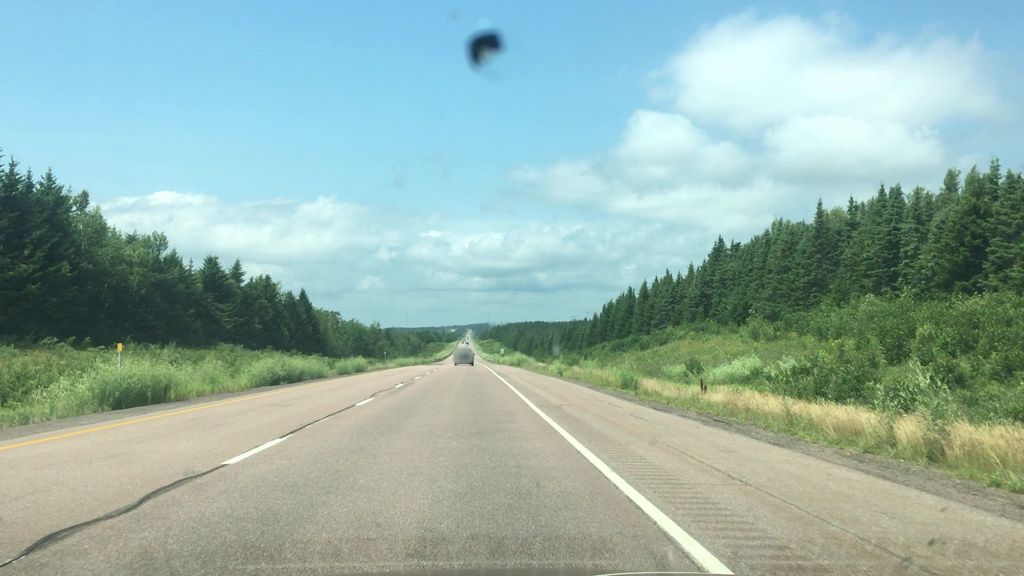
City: charlottetown